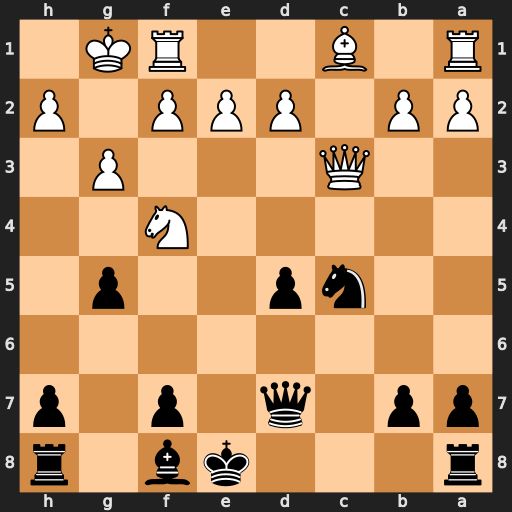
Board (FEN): r3kb1r/pp1q1p1p/8/2np2p1/5N2/2Q3P1/PP1PPP1P/R1B2RK1
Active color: b
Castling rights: kq
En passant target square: -
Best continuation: d4 Nh5 dxc3